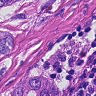
Metastatic tissue present: yes